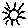
Label: sun